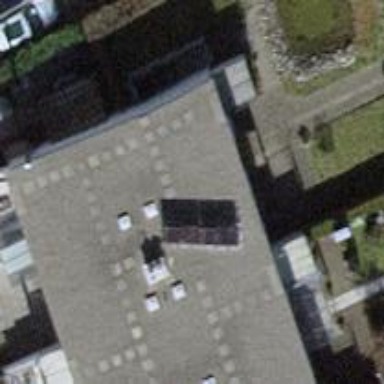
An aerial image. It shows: House with flat roof.